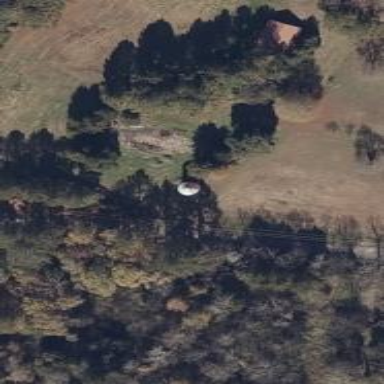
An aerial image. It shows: Silo.